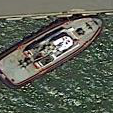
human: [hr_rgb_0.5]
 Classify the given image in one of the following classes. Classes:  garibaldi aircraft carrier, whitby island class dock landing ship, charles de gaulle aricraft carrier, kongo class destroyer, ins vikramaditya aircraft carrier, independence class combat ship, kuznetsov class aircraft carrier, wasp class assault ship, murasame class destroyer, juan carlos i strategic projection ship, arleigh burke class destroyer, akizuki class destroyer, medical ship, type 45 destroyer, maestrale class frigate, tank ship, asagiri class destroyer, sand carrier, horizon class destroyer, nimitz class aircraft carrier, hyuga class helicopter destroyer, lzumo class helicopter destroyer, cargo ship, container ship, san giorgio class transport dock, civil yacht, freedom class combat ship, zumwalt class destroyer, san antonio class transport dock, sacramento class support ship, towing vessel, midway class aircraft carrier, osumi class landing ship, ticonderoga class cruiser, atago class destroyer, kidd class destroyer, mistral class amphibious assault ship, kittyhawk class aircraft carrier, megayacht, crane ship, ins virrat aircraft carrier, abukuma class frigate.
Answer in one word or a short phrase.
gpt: Towing vessel